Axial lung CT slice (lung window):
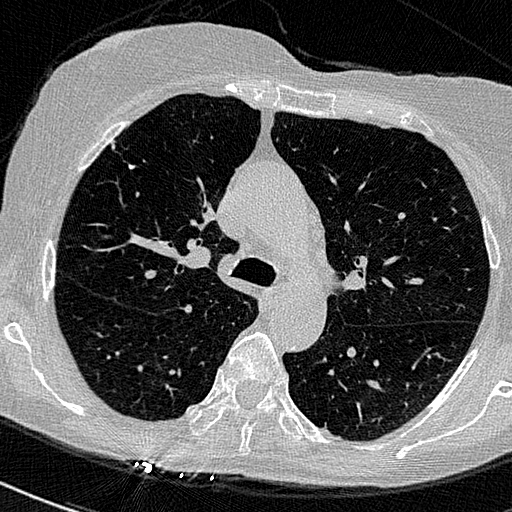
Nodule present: no